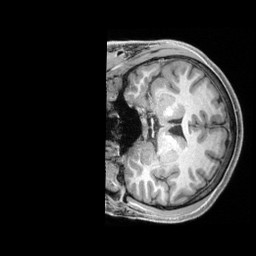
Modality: T1w
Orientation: coronal
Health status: healthy
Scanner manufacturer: siemens
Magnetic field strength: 3 T
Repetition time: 2.4 s
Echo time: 0.00201 s